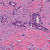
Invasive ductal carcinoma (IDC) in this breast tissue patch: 0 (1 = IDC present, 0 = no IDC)